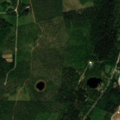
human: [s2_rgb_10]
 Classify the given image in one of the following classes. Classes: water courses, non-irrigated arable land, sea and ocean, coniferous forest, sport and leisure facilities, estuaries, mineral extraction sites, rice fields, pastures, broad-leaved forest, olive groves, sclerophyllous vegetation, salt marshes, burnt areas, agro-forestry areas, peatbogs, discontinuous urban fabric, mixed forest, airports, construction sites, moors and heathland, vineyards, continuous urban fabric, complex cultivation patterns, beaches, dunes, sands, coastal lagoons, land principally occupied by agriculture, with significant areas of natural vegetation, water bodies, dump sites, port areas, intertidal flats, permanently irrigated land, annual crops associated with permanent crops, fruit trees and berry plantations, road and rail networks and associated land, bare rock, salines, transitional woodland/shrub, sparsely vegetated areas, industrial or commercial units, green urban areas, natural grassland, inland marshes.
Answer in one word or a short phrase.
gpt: sport and leisure facilities, mixed forest, transitional woodland/shrub